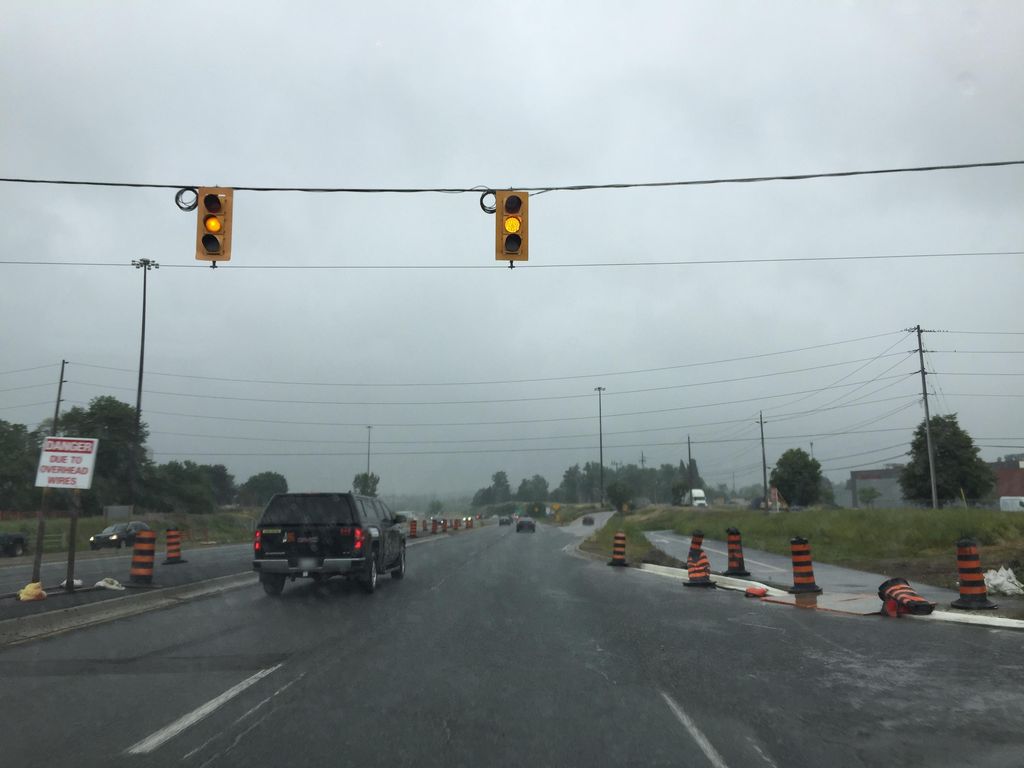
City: kitchener-waterloo